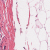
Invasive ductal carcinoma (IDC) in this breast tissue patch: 0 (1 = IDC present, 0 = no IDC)